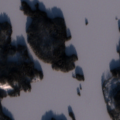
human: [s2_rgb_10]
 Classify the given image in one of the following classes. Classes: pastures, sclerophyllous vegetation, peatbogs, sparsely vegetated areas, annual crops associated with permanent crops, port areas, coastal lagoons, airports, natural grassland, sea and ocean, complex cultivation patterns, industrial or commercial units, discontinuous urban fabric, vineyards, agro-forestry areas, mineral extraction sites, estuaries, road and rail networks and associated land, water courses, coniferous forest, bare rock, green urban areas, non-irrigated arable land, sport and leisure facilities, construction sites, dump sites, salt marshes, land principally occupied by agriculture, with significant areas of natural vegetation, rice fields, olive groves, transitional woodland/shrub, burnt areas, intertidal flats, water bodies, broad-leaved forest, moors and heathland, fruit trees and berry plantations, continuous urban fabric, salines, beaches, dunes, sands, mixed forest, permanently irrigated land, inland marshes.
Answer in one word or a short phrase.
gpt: coniferous forest, mixed forest, water bodies